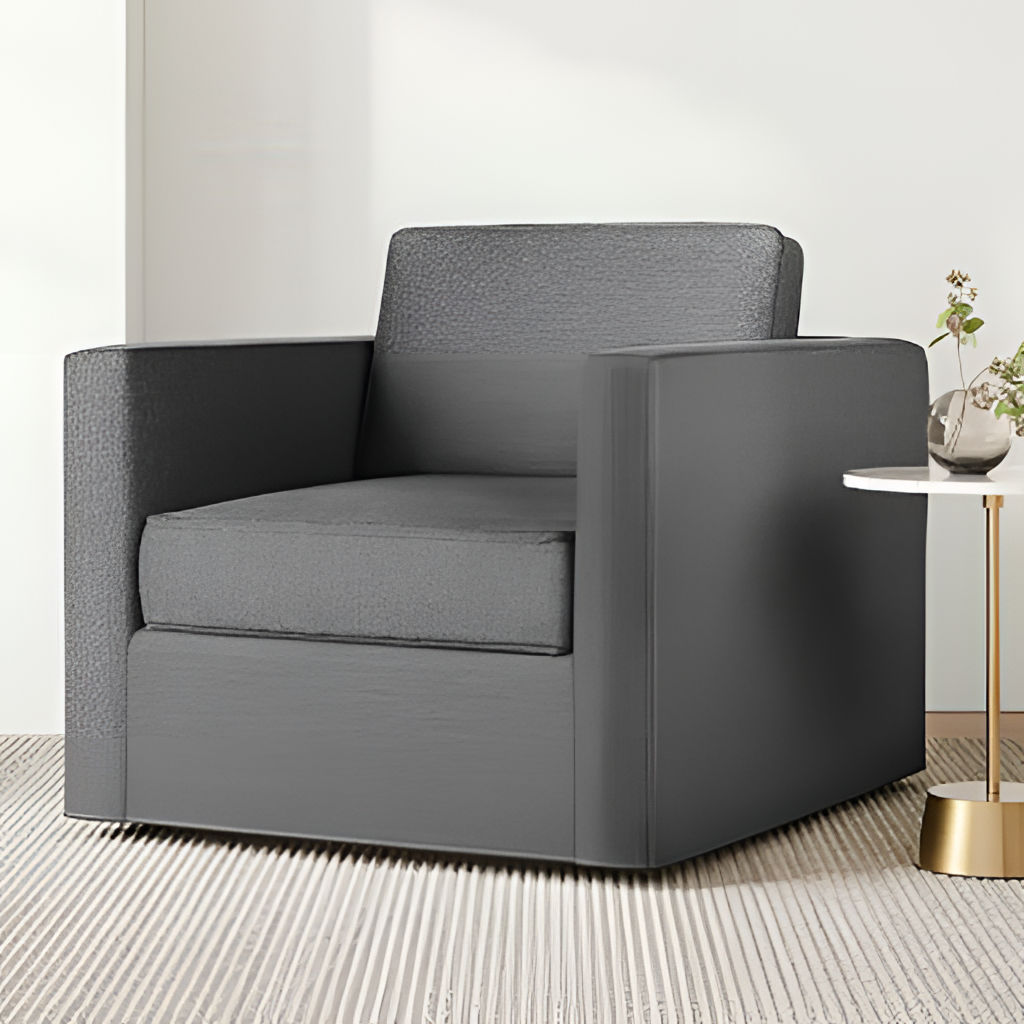
fabric armchair, living room, paint wallpaper, with solid pattern, modern, beige fabric flooring, with striped pattern